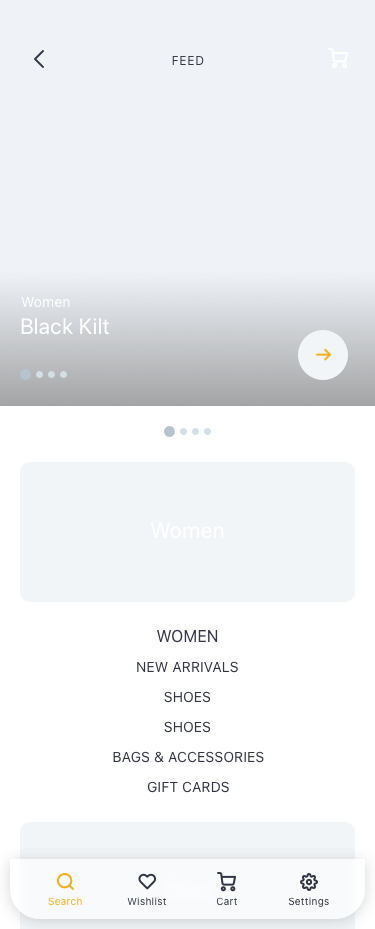
Text in this UI design:
Man
Women
NEW ARRIVALS
WOMEN
SHOES
BAGS & ACCESSORIES
GIFT CARDS
SHOES
Black Kilt
Women
FEED